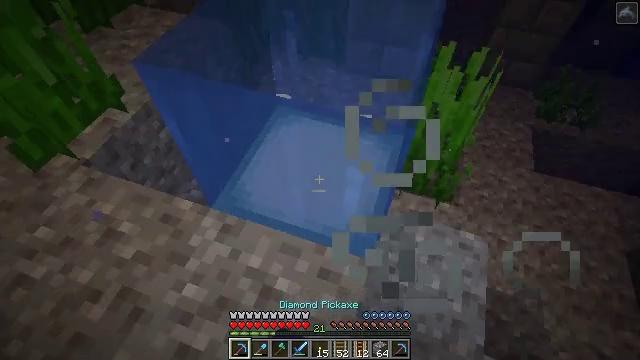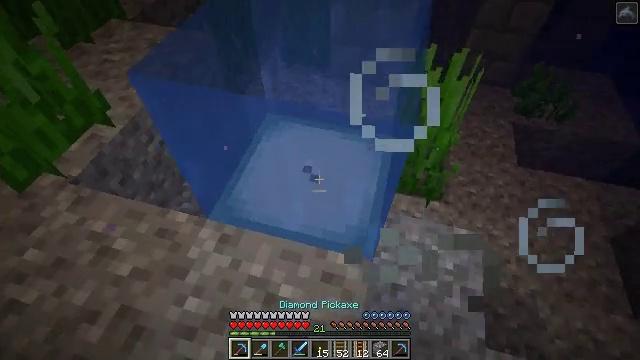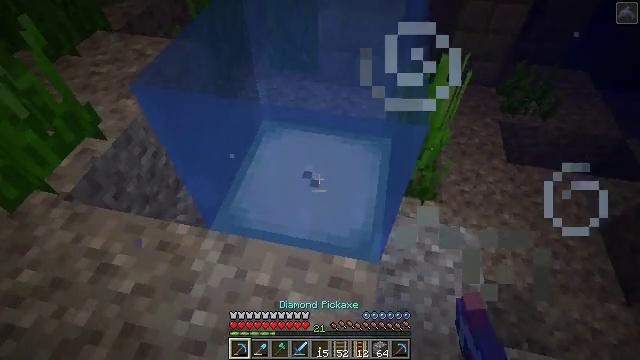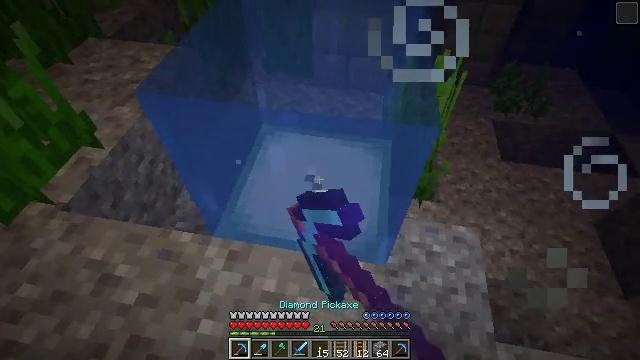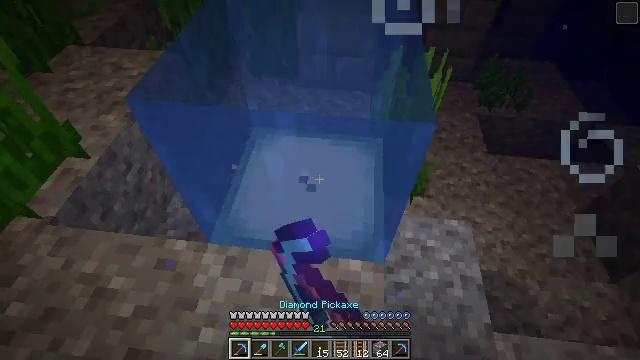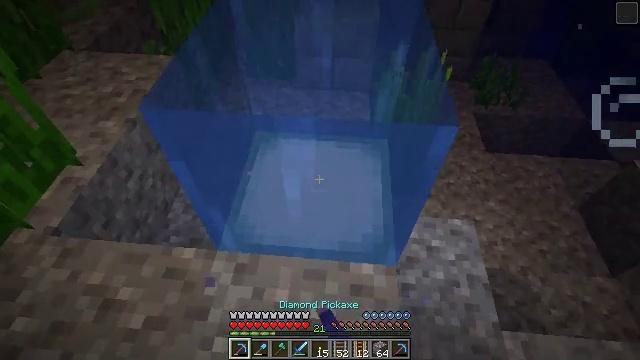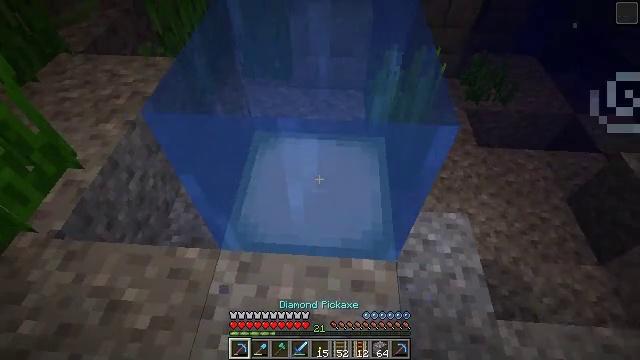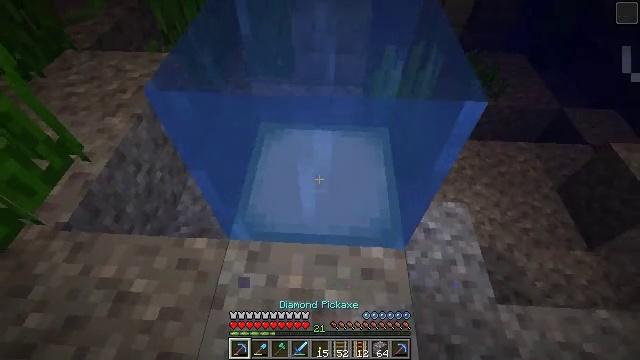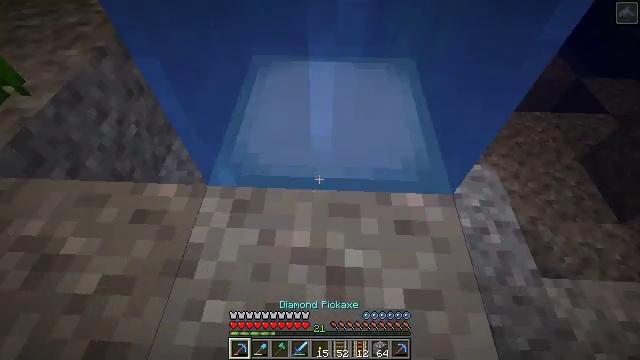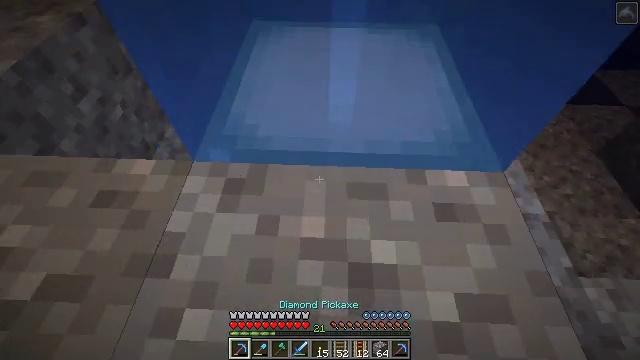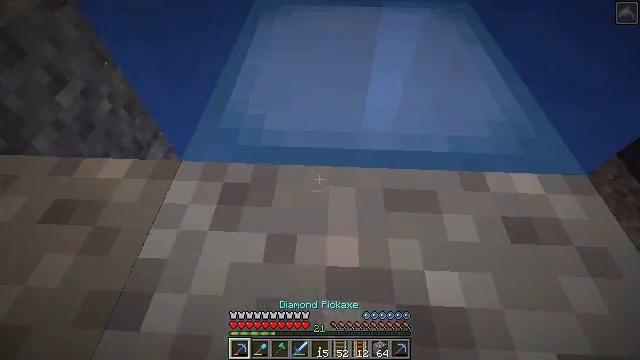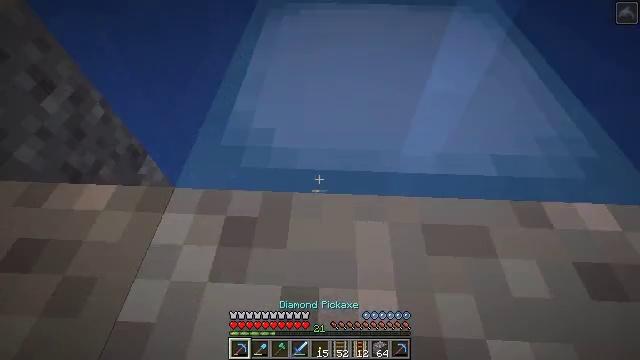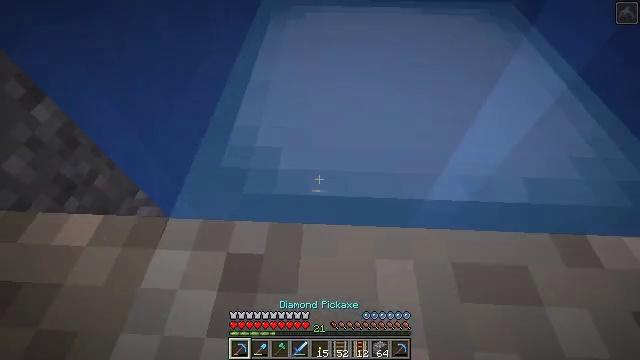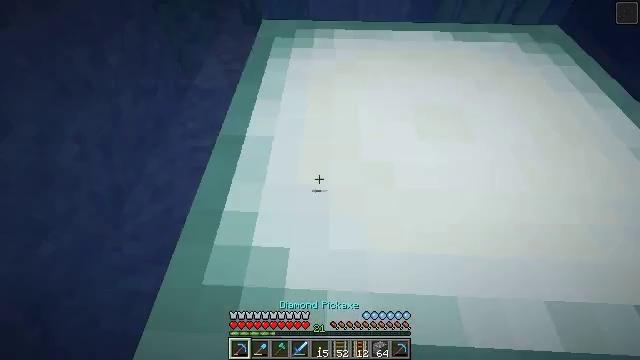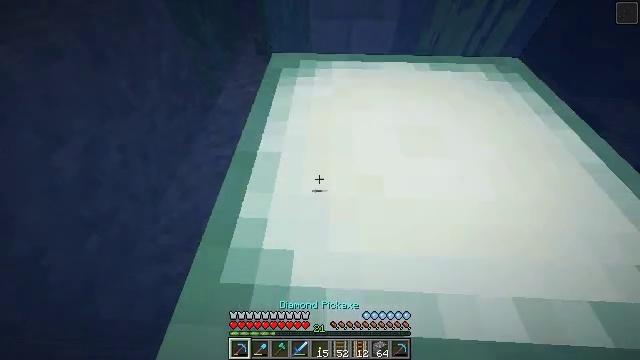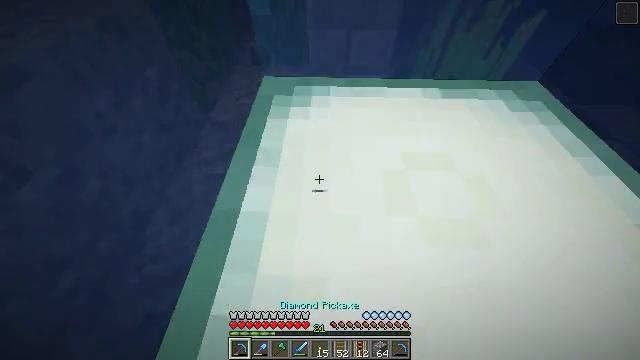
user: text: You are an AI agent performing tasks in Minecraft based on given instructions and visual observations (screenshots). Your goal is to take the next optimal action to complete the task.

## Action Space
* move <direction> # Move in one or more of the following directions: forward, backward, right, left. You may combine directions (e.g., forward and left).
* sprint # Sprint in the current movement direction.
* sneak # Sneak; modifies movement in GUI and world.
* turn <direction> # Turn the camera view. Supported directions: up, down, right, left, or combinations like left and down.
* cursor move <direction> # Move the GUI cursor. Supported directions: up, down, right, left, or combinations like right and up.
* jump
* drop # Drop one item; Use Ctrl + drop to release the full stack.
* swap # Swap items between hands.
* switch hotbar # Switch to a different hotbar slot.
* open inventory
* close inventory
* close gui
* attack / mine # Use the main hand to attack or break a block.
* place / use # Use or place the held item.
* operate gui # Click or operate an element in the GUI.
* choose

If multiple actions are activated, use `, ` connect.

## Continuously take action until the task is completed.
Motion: motion action
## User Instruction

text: Break the glowing sea lantern block.
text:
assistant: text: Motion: move forward, turn right and up, attack / mine
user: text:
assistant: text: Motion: move forward, turn right, attack / mine
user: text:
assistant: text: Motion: turn right, attack / mine
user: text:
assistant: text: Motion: turn right, attack / mine
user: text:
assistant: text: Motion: move forward, turn right
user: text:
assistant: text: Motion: move forward, turn right
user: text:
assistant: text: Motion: move forward
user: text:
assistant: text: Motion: move forward, turn down
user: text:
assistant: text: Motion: move forward
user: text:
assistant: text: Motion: move forward
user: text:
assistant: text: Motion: move forward
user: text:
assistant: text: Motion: move forward and move right
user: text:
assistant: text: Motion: move forward and move right
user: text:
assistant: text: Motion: move forward and move right
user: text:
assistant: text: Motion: move forward and move right
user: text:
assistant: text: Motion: move forward and move right, turn right and up
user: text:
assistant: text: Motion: move forward, turn right
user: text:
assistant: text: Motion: no_op
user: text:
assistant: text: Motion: turn right
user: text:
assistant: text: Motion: turn right
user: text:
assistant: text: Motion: turn right
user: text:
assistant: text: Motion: turn right
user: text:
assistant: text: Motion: no_op
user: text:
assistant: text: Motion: move back
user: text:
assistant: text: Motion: move back
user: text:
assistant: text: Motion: move back
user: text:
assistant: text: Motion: move back
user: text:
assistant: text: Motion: move back
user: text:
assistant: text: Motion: move back
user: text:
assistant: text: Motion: move back